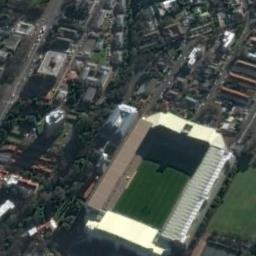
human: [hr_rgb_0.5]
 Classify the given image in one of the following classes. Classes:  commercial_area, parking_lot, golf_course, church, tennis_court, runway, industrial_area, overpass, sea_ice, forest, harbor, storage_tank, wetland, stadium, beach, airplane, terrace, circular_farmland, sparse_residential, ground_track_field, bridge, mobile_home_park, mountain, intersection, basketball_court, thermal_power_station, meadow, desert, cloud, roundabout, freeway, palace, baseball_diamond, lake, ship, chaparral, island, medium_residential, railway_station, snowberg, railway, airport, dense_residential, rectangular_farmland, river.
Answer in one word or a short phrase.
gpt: stadium